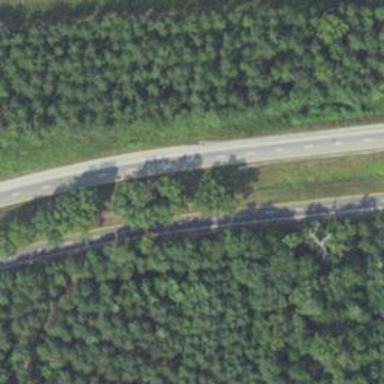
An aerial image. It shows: Asphalt trunk highway classified as expressway.